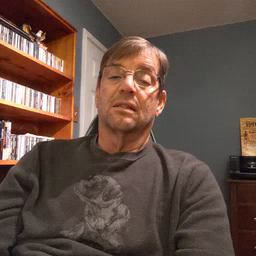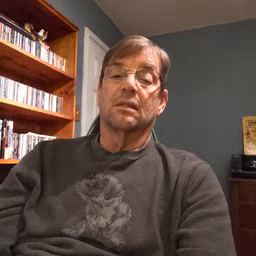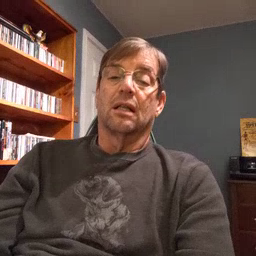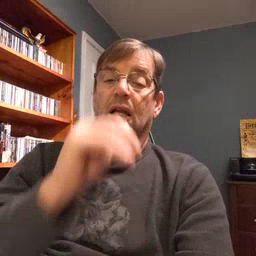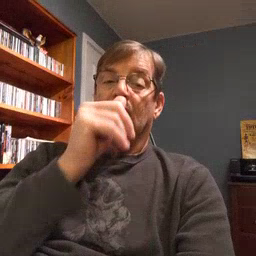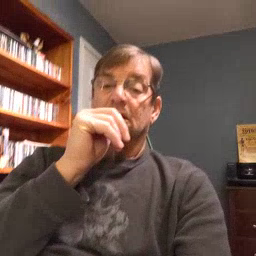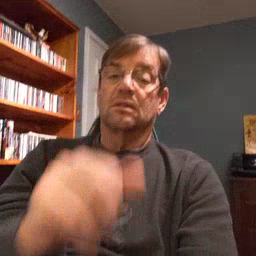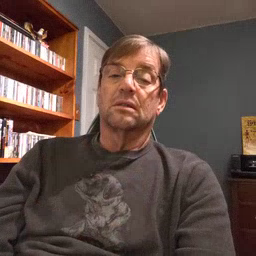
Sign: nuts